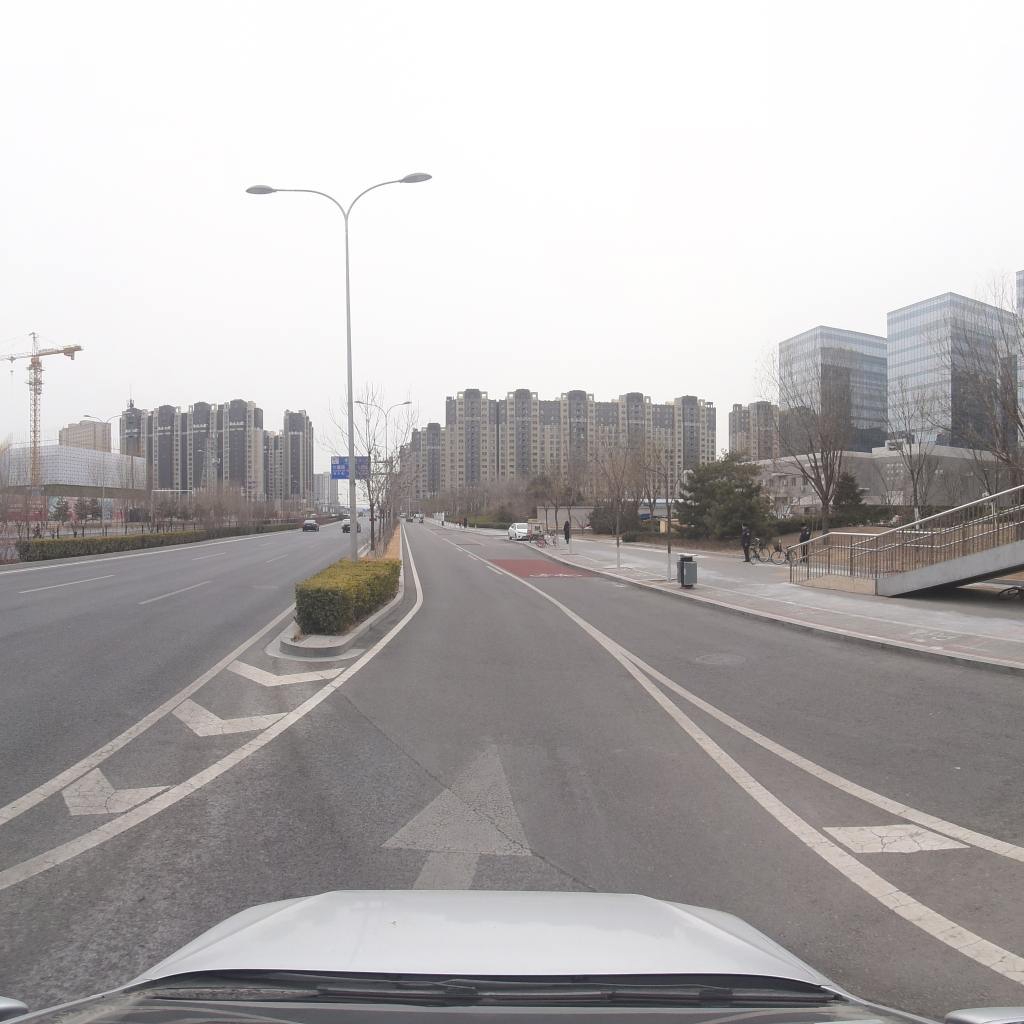
Region: Fengtai
Road damage annotations: manhole cover, longitudinal crack, manhole cover